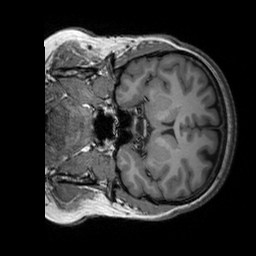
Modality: T1w
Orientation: coronal
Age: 30
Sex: female
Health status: healthy
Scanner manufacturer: siemens
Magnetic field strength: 3 T
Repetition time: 2.3 s
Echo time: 0.00303 s